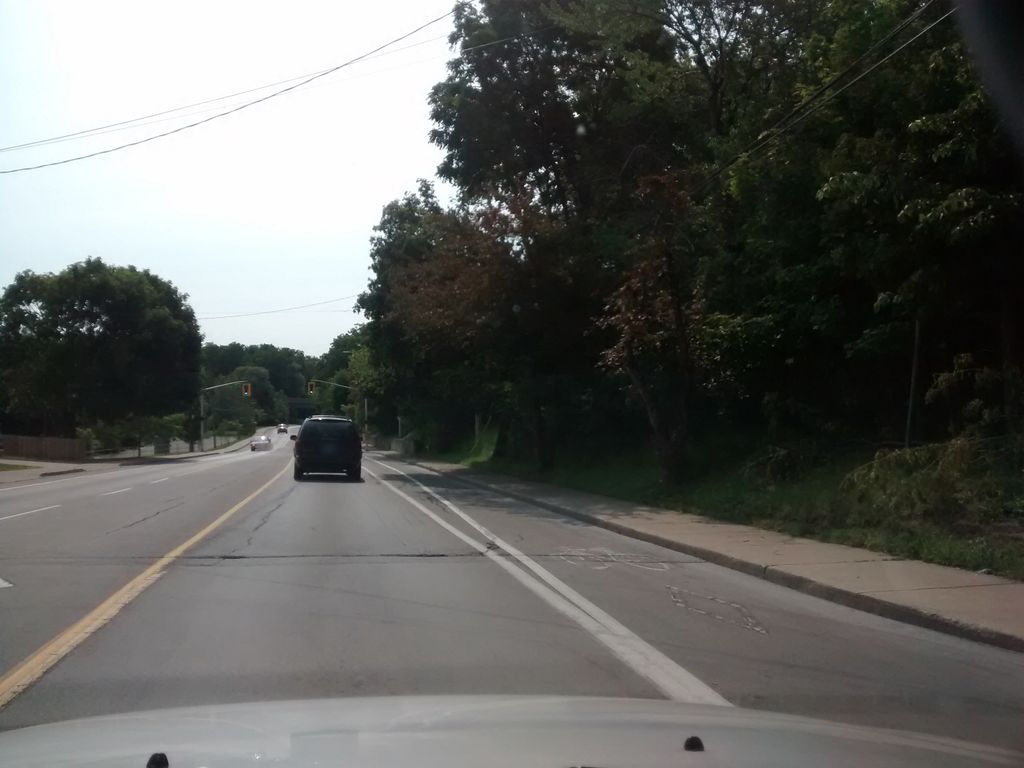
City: hamilton